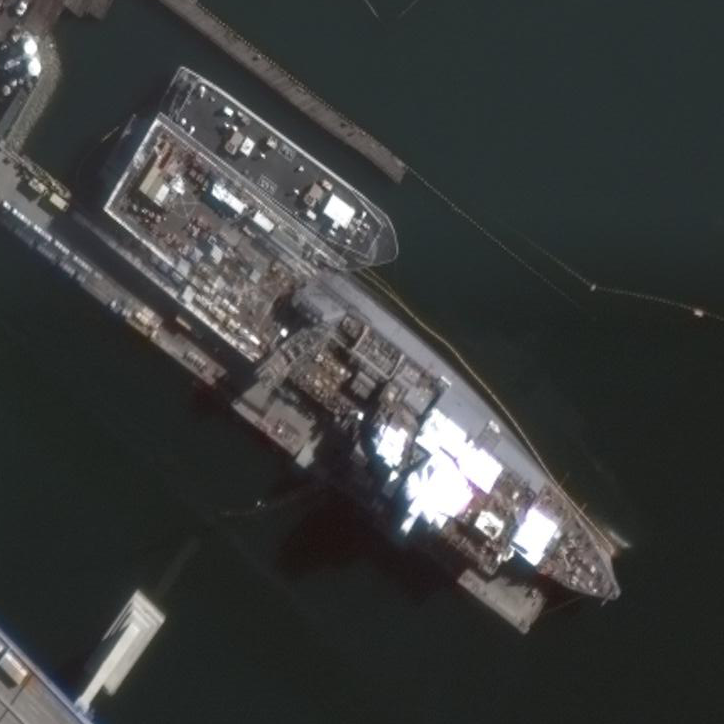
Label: Whitby_Island-class_dock_landing_ship